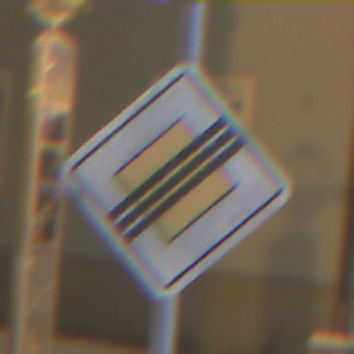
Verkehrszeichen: EndeVorfahrtsstrasse
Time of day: Night
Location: Outdoor (Urban)
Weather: Overcast
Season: Winter
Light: Artificial